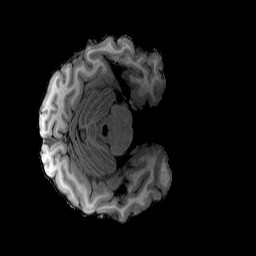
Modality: T1w
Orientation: axial
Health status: healthy